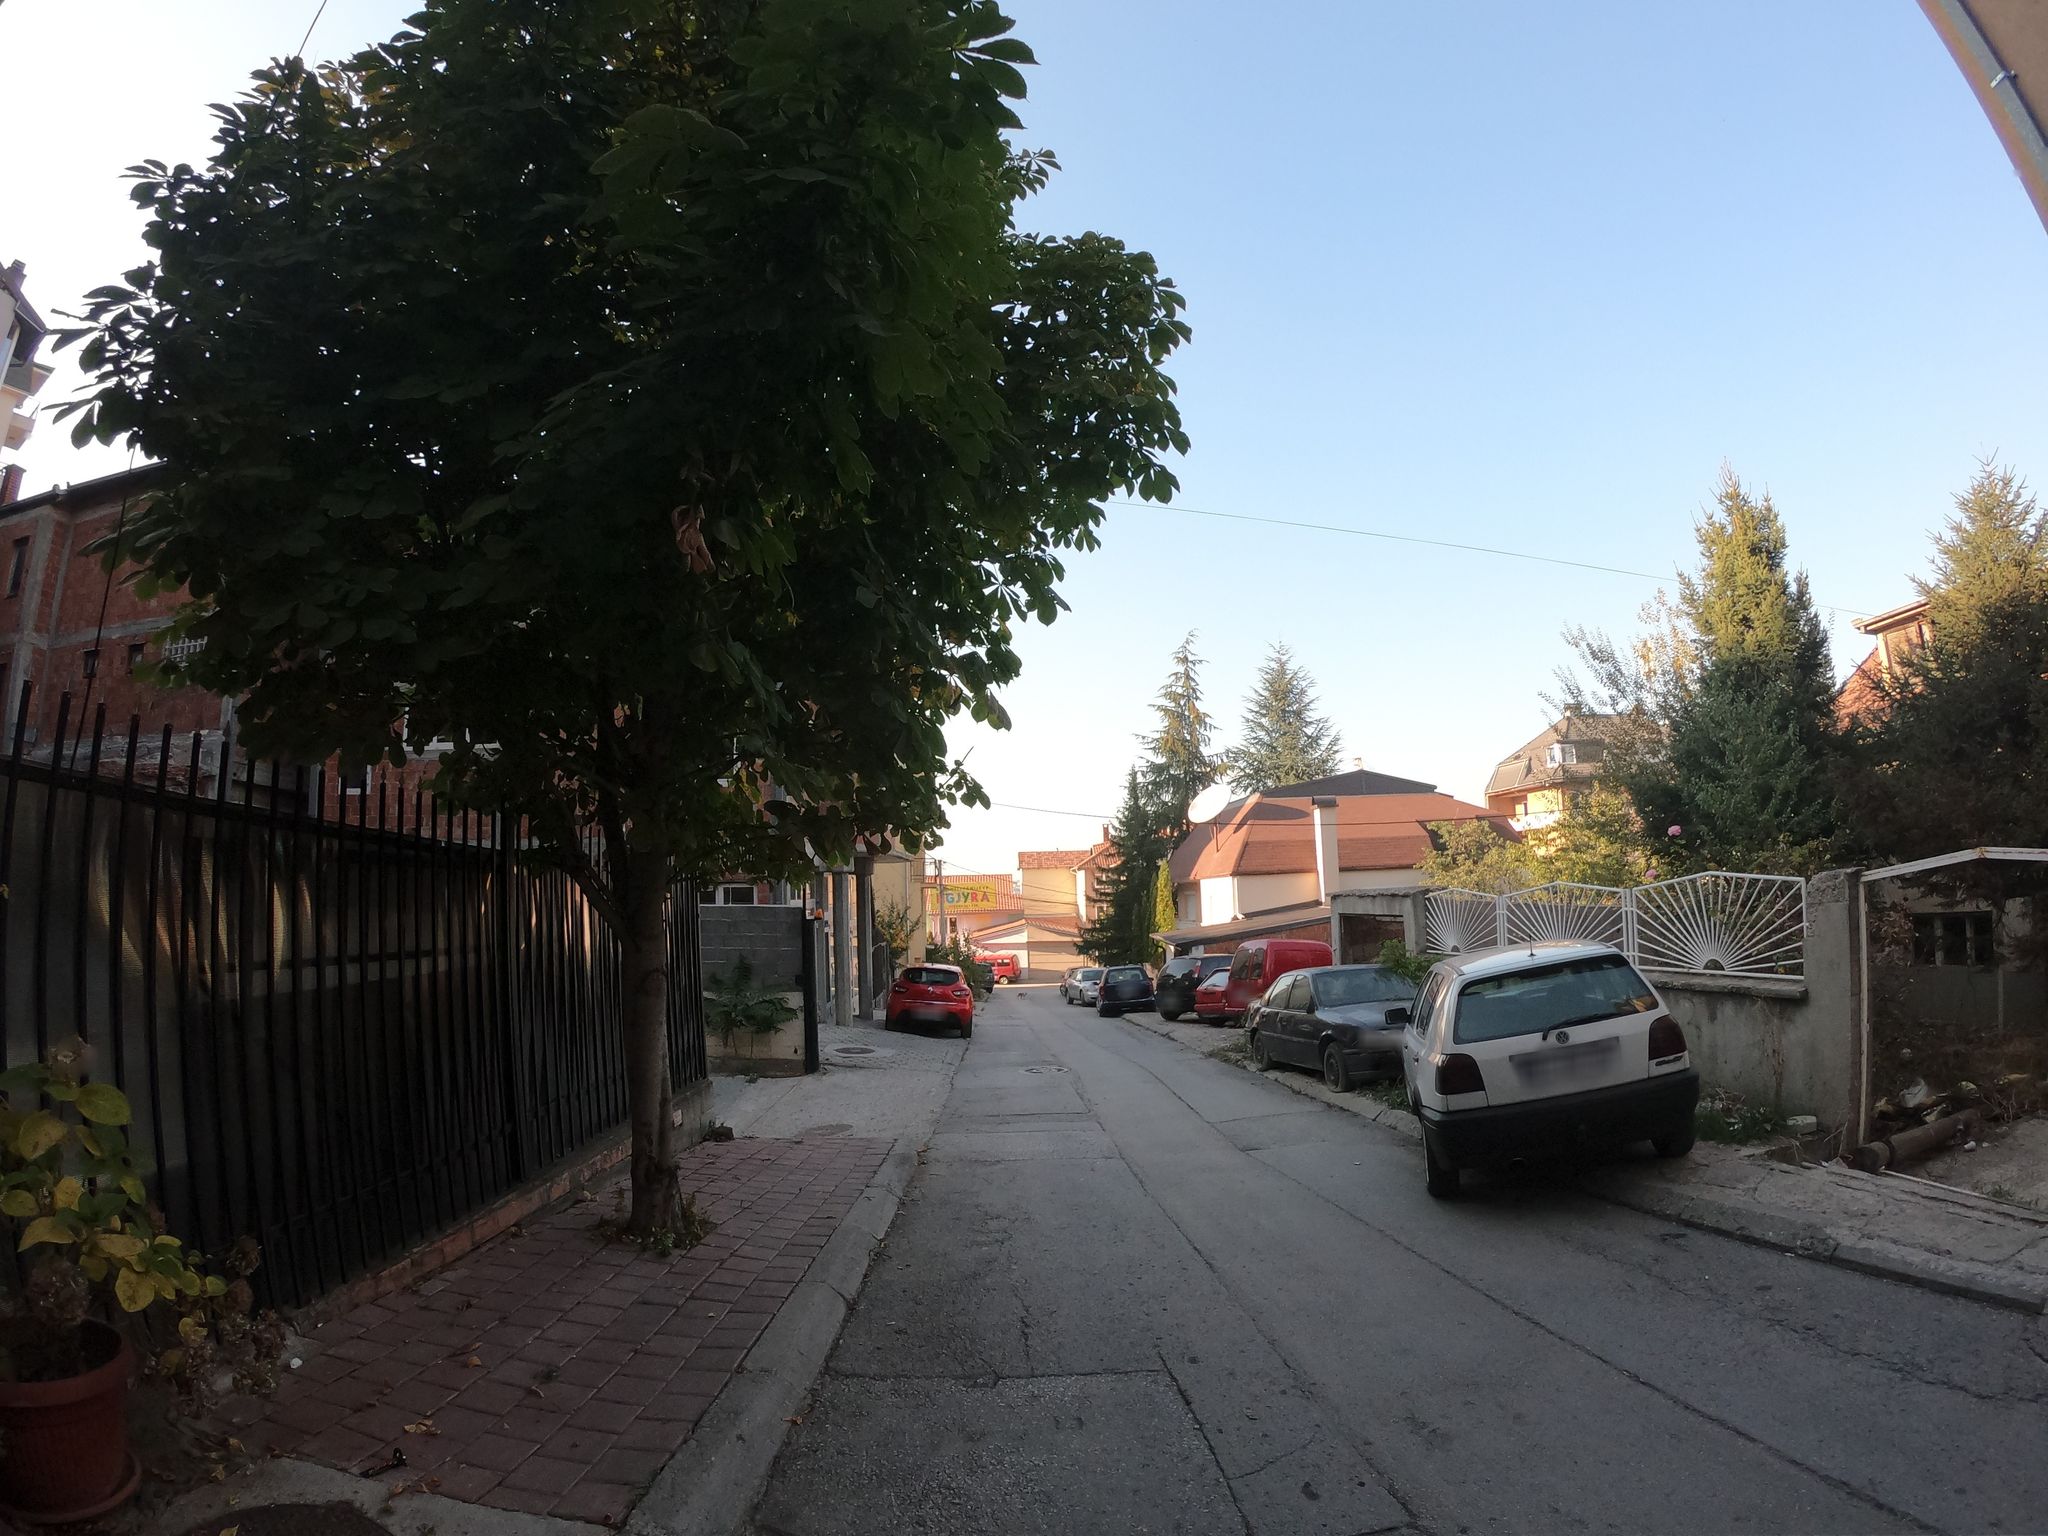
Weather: clear
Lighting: day
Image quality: good
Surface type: walking surface
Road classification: residential
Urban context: urban centre
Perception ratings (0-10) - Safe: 5.85, Lively: 8.35, Beautiful: 3.52, Boring: 3.15, Depressing: 3.61, Wealthy: 6.45